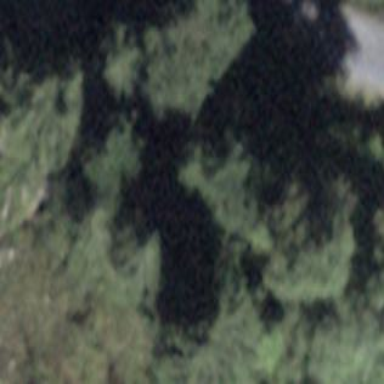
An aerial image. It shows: Forest area.